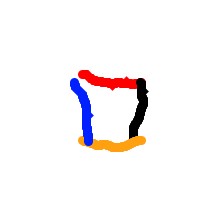
Shape: square